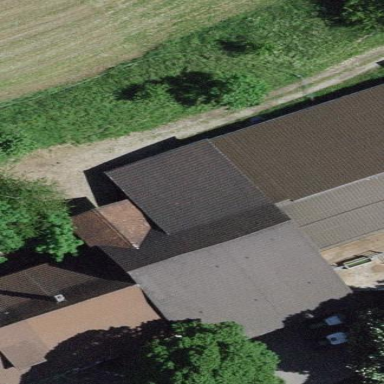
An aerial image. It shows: Farm building.